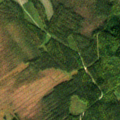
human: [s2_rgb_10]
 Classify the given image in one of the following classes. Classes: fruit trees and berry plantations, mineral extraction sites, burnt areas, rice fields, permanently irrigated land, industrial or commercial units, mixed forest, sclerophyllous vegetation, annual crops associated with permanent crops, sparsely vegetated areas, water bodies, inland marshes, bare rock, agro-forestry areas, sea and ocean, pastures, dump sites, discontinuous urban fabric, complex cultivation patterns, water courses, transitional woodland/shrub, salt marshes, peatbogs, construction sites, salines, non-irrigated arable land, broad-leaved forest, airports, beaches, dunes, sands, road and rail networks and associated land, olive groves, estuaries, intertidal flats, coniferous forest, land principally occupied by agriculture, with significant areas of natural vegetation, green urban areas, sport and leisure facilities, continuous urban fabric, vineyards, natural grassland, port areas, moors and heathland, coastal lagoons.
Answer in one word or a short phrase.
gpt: broad-leaved forest, coniferous forest, mixed forest, transitional woodland/shrub, peatbogs